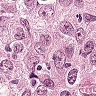
Metastatic tissue present: yes